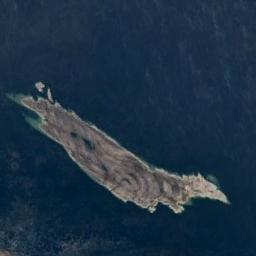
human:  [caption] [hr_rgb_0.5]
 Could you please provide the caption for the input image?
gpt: The long strip island without vegetation is surrounded by deep blue waters .

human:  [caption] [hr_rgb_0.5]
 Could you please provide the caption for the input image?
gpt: The long, Yellow-brown island is surrounded by blue sea water .

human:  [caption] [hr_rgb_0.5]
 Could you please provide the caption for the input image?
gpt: The land on the island is uneven .

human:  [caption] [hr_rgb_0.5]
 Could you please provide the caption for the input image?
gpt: Islands are long and thin .

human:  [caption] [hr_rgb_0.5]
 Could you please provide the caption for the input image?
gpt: The brown and long island is on a blue sea .